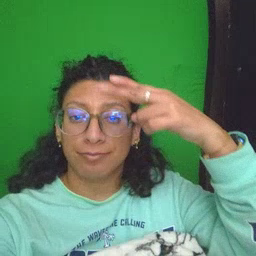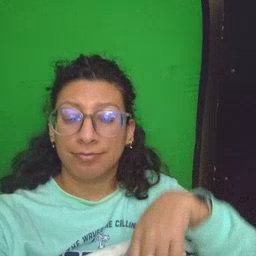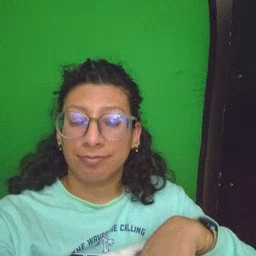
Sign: high